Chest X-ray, AP view. Patient: 44 years old, sex F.
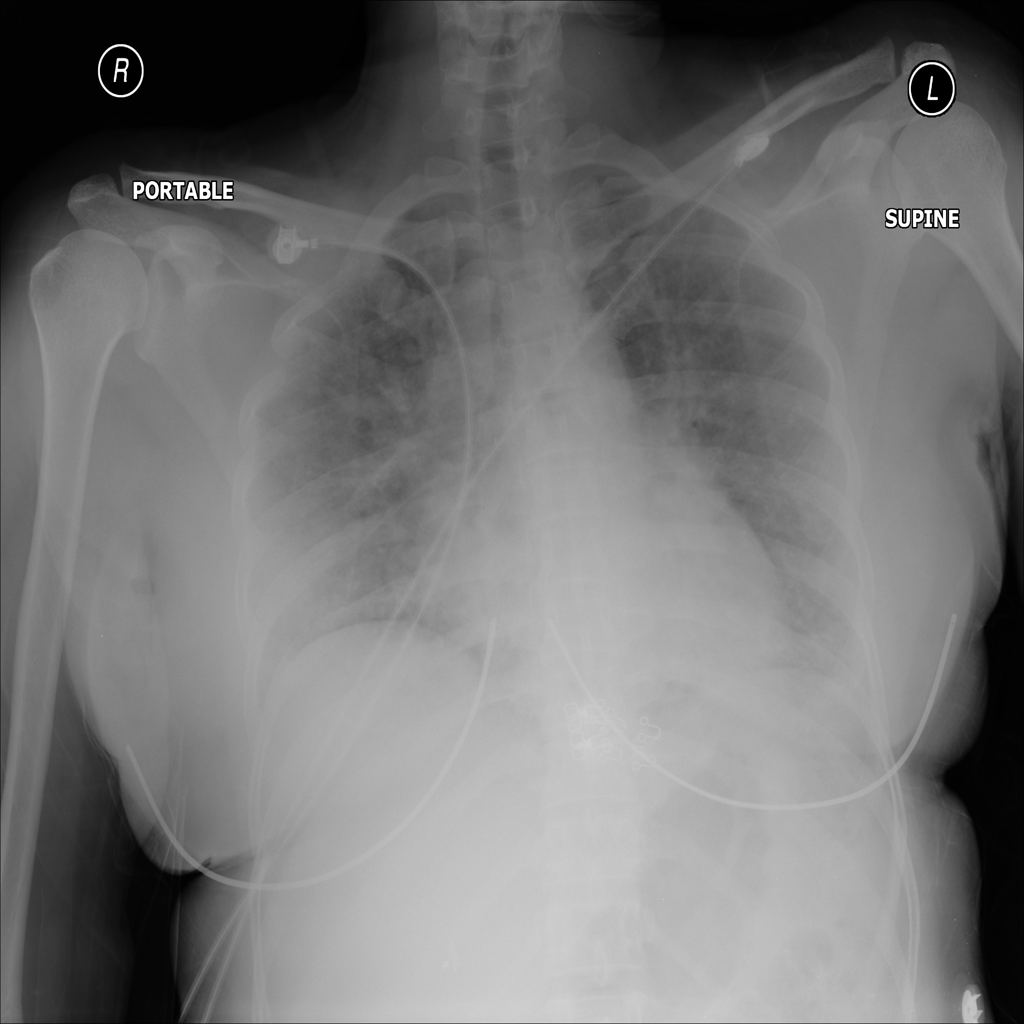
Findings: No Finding